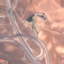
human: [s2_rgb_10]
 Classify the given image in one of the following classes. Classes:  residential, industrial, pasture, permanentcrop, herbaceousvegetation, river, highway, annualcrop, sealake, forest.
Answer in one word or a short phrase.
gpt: Highway